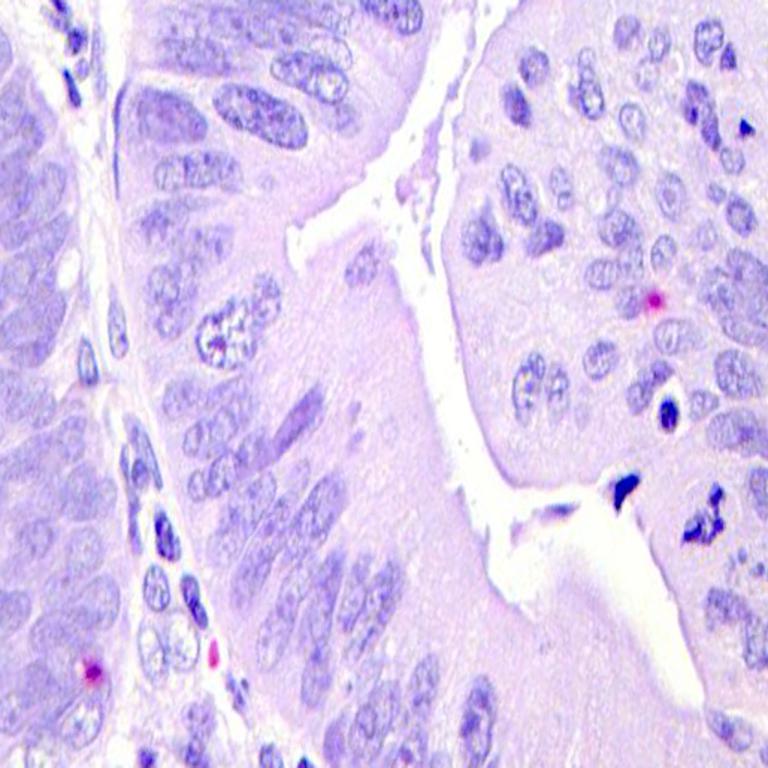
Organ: colon
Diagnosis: adenocarcinomas